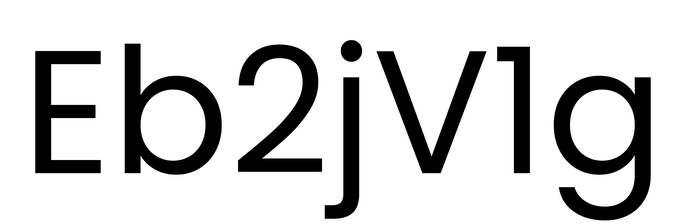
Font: Poppins-Regular